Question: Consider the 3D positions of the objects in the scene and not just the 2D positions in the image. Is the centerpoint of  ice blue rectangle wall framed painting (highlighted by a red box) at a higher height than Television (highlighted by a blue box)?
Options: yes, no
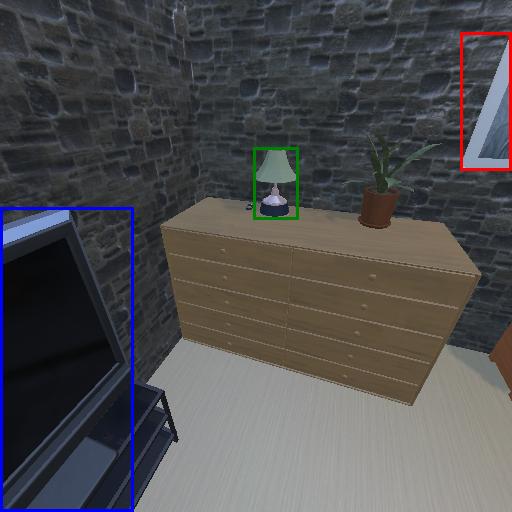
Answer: yes